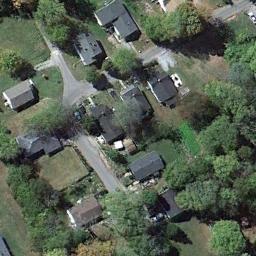
Label: residential